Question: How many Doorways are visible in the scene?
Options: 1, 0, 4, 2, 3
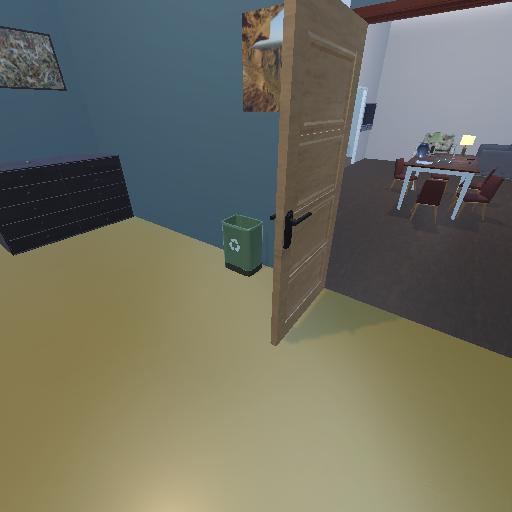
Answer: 1